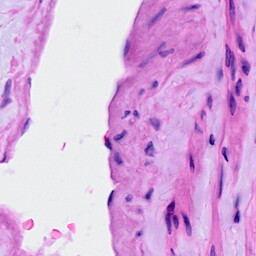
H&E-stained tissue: Ovarian